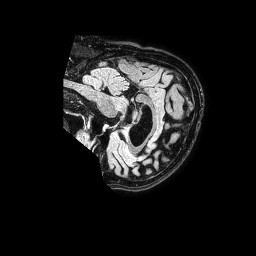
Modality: FLAIR
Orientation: sagittal
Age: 59
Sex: male
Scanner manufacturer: philips
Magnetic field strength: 1.5 T
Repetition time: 4.8 s
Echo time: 0.3 s